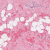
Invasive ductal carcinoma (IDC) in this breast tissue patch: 0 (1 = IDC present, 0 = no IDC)